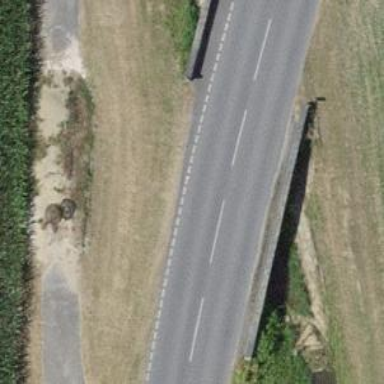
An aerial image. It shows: Asphalt tertiary road on bridge.